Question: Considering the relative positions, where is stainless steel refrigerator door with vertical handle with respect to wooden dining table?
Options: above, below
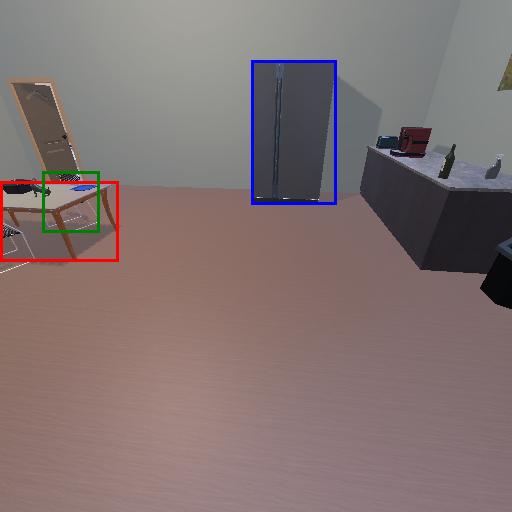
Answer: above